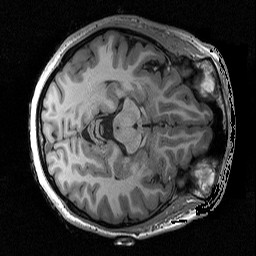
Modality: T1w
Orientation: axial